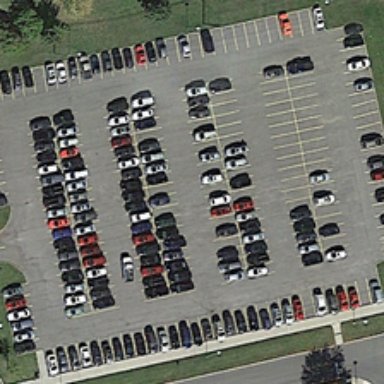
There are many green plants and lawns around the parking lot .